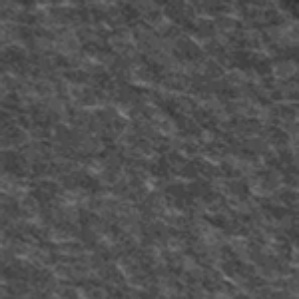
Label: frost